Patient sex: M
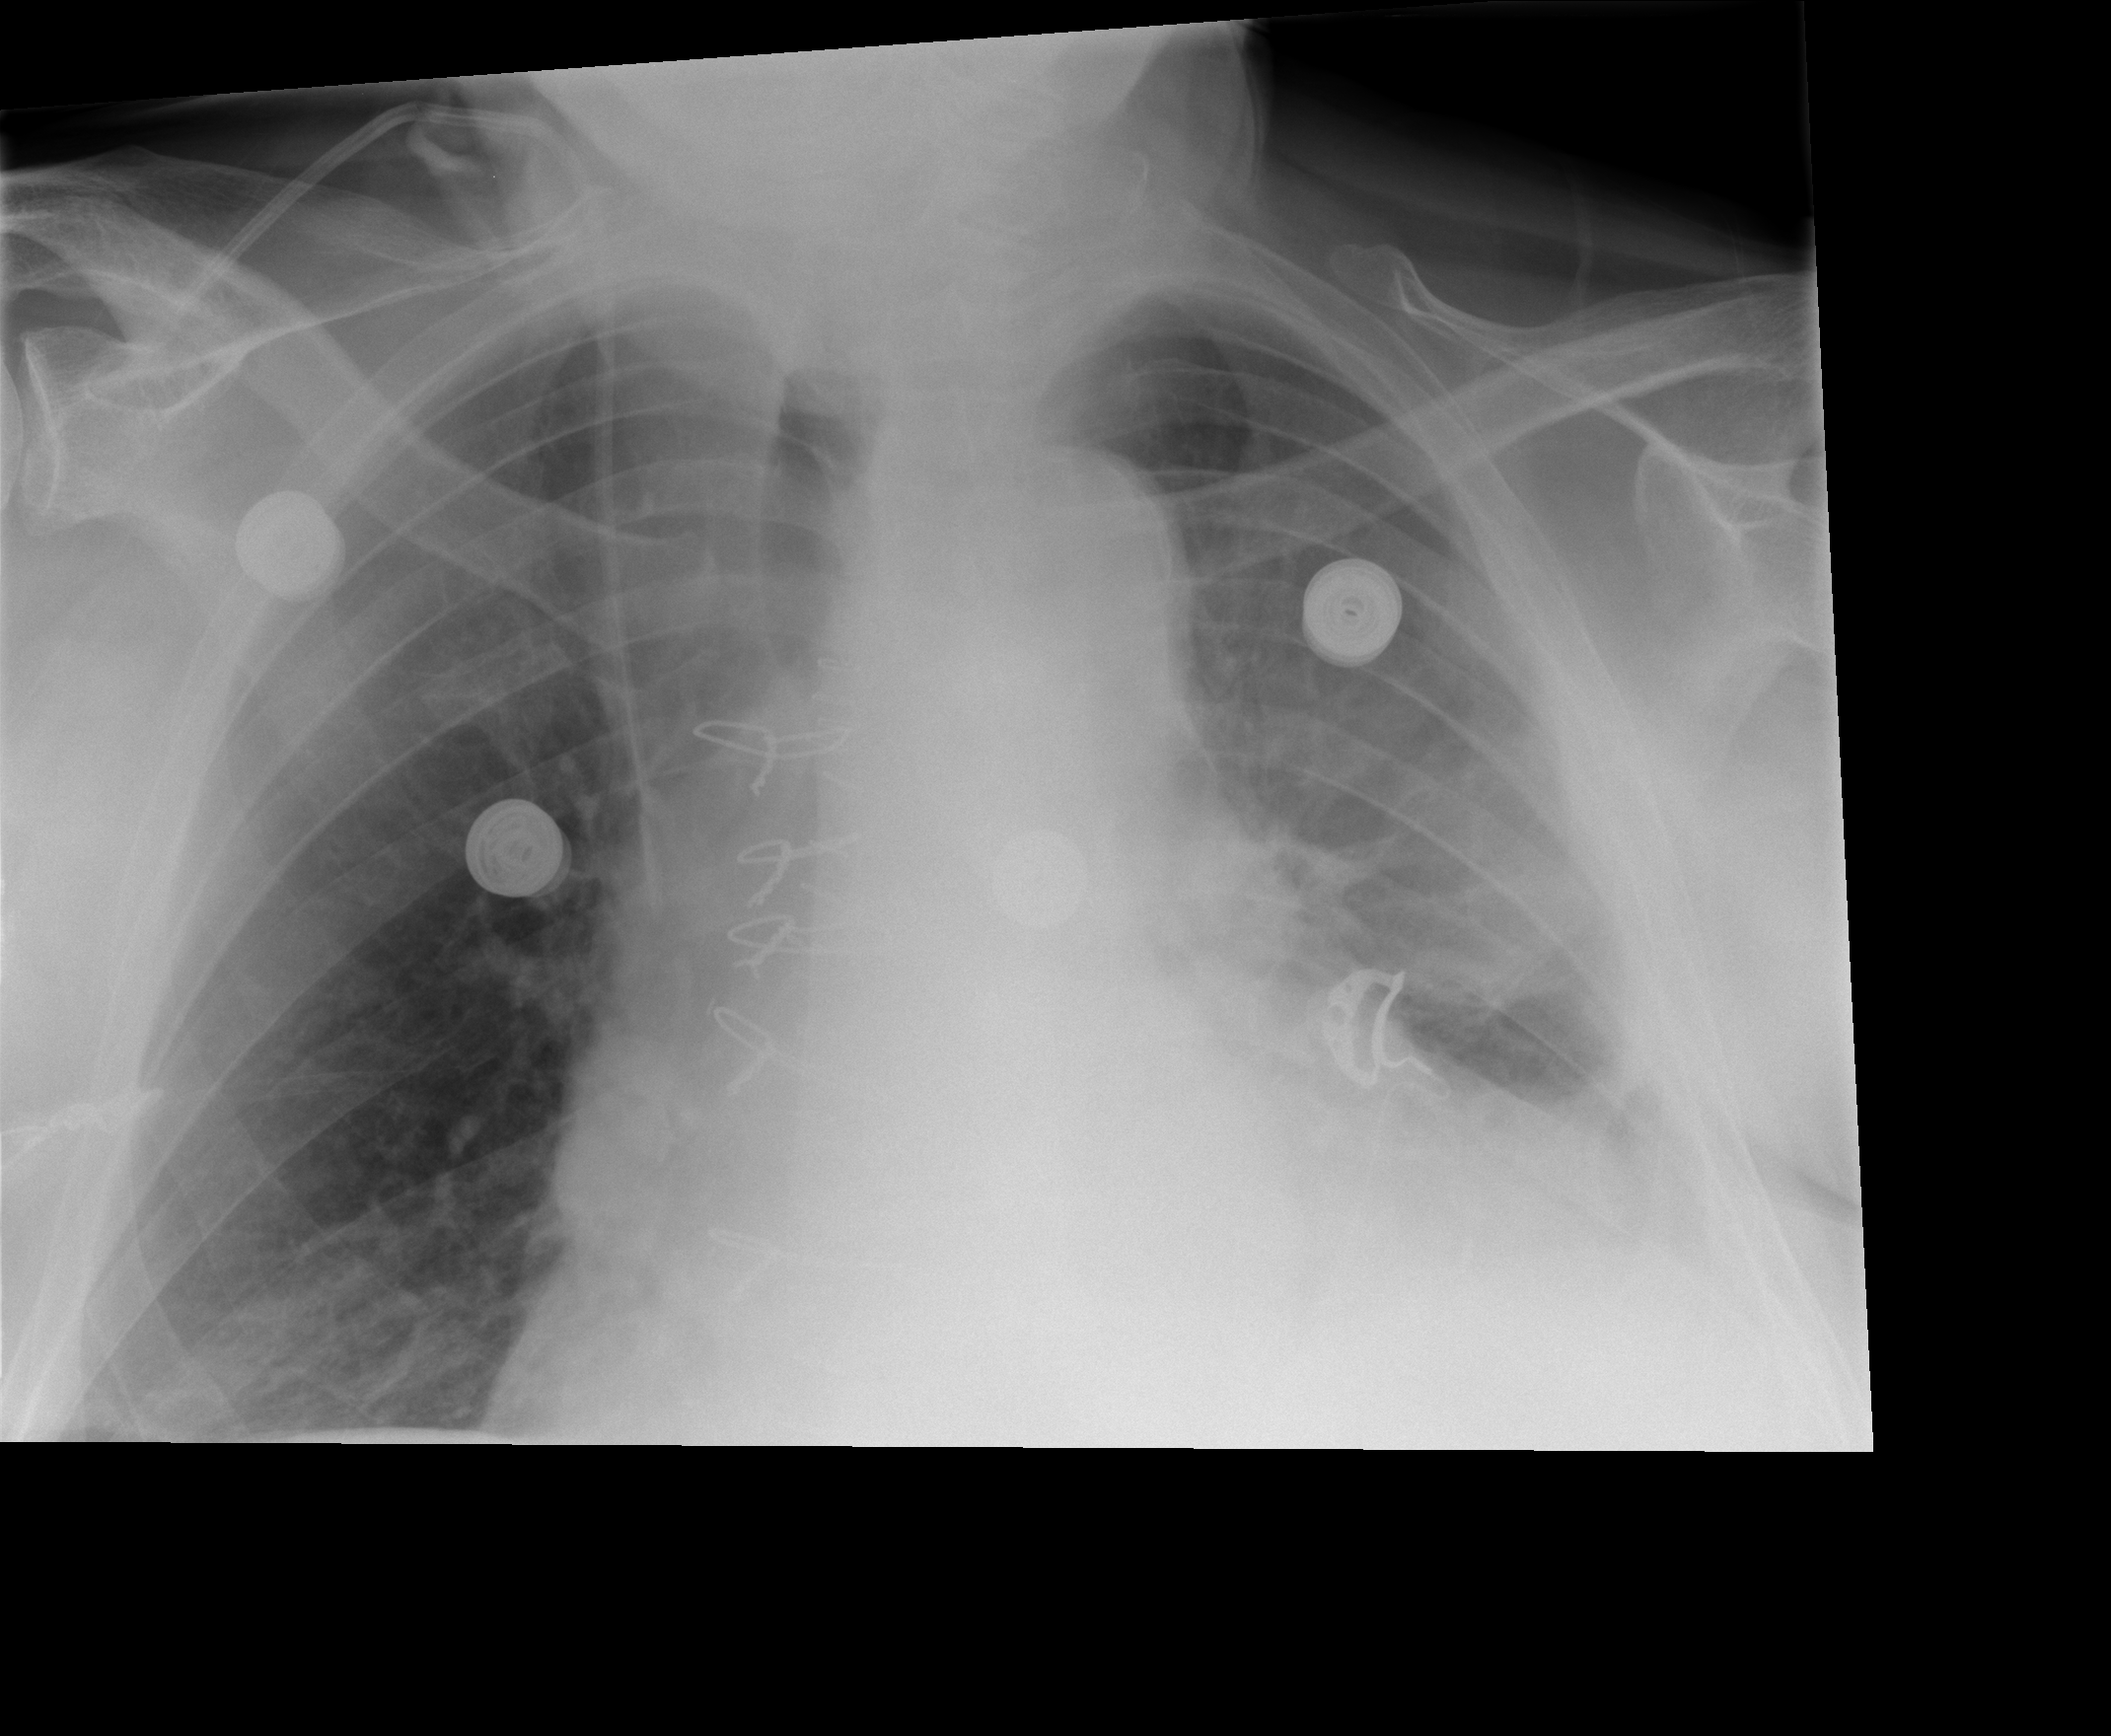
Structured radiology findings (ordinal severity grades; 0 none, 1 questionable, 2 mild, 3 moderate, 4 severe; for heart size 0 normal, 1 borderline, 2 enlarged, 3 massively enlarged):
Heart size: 2
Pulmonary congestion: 0
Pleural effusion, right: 0
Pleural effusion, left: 2
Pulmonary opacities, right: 0
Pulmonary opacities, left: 0
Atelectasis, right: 0
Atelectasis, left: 2